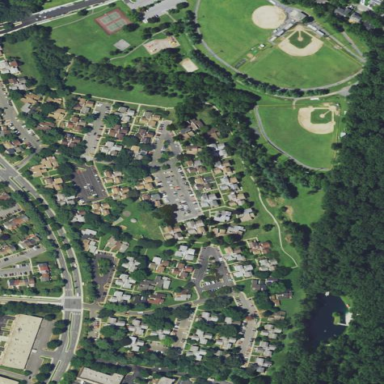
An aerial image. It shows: Municipal park designated as leisure land.